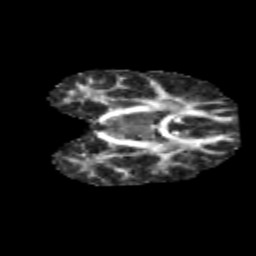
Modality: FA
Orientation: coronal
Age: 12
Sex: female
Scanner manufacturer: siemens
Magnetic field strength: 3 T
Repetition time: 3.8 s
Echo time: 0.07 s